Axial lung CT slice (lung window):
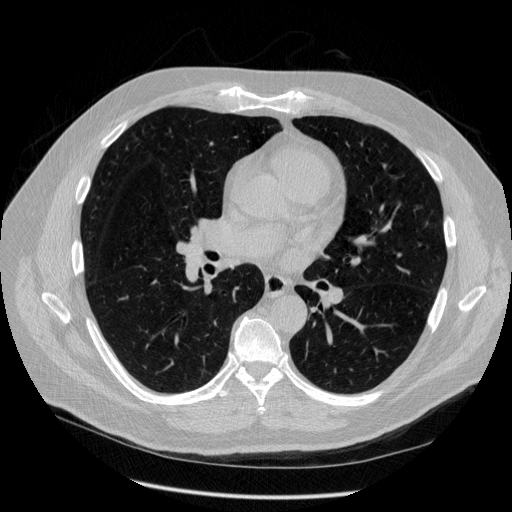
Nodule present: no